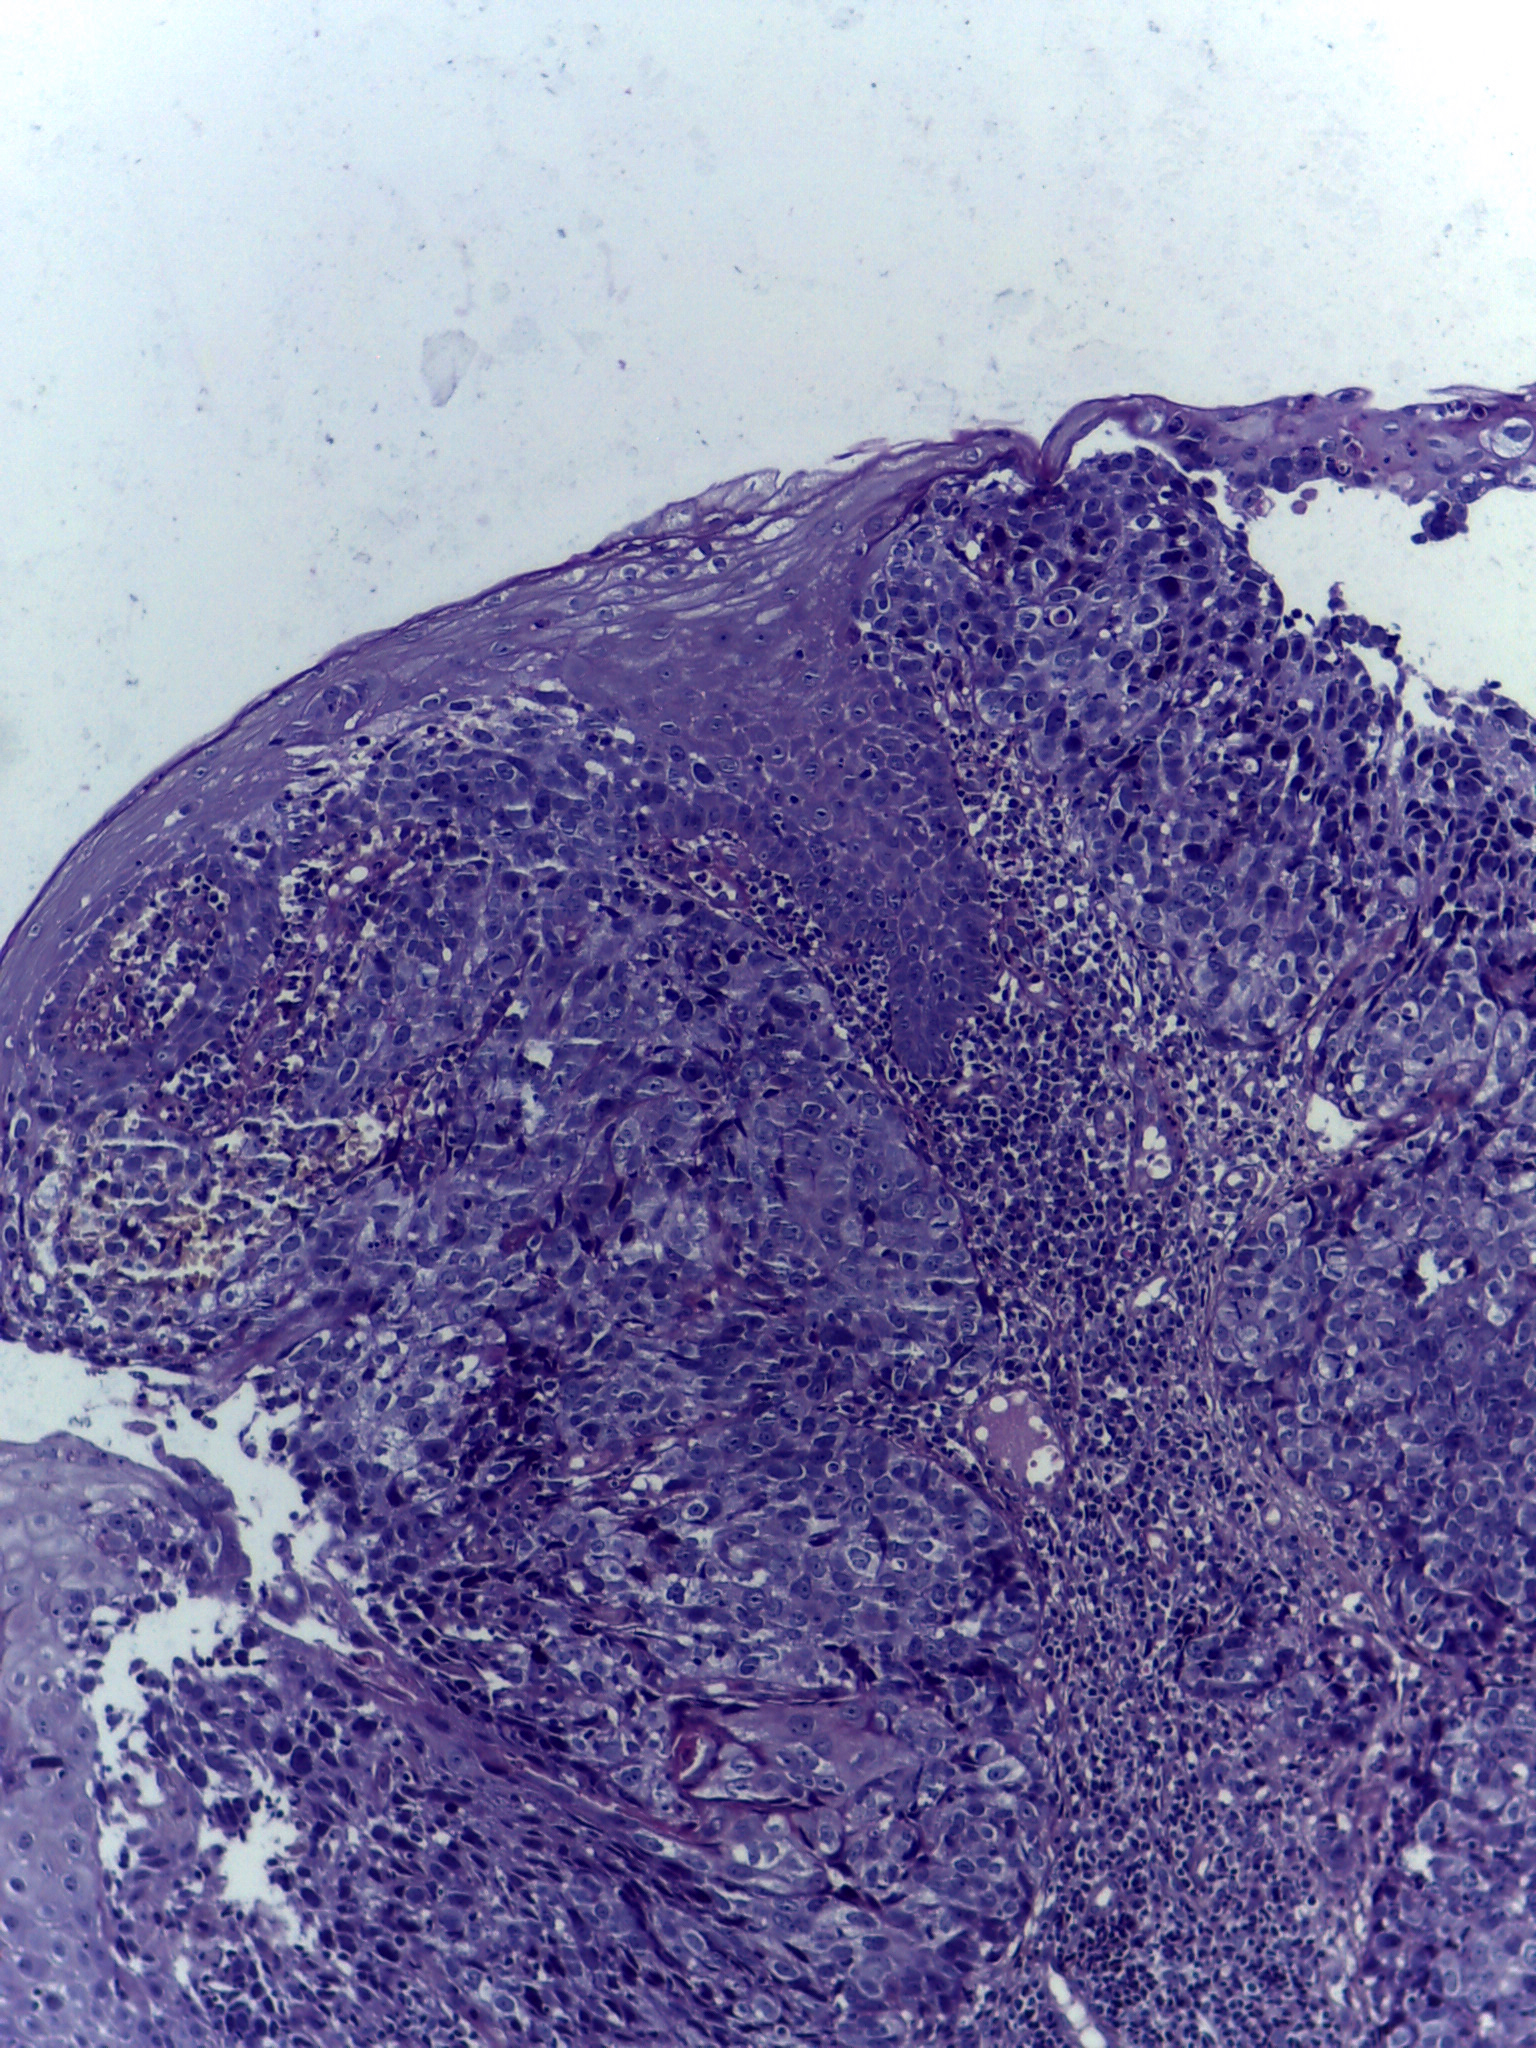
Diagnosis: OSCC